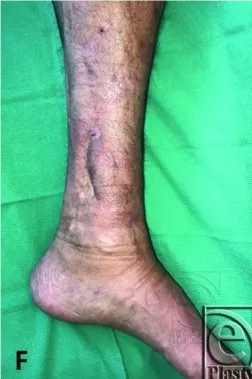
Plain radiographs of the flap at 9 months postoperatively showing good bone healing, and a final photograph of the healed flap at 9 months postoperatively MFC indicates medial femoral condyle; AP, anteroposterior.
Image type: radiology (x_ray)